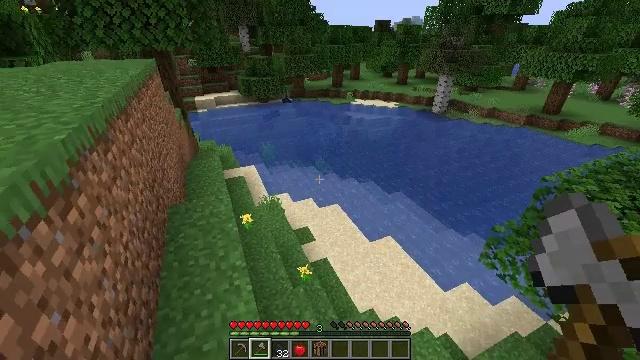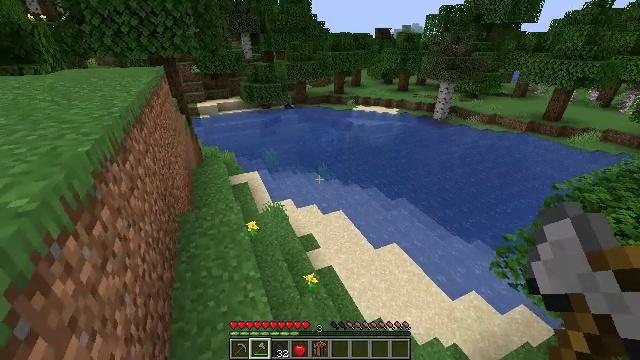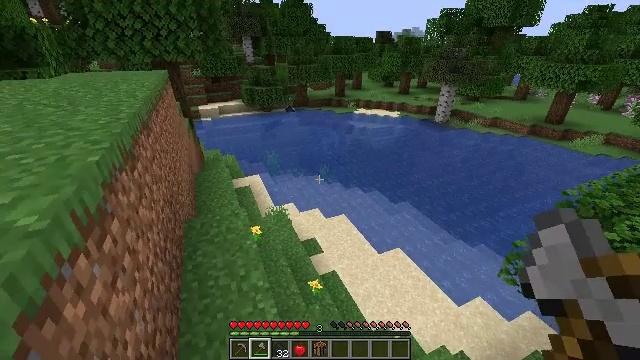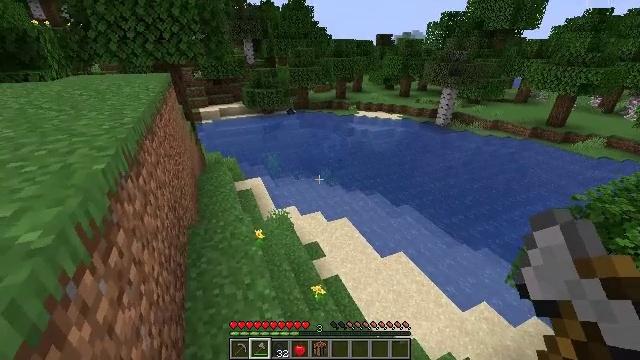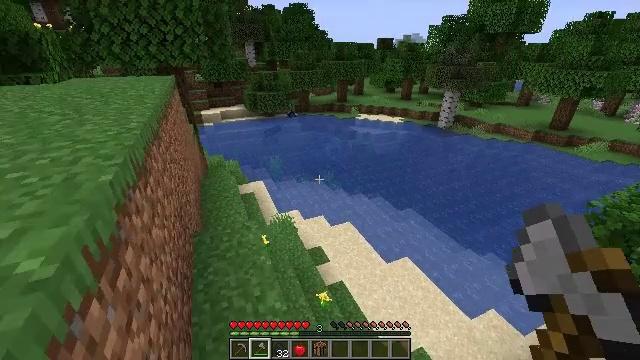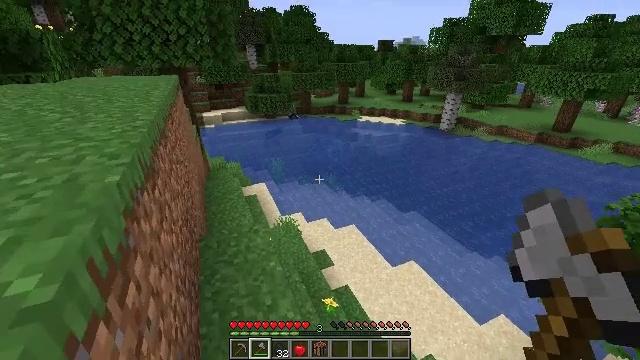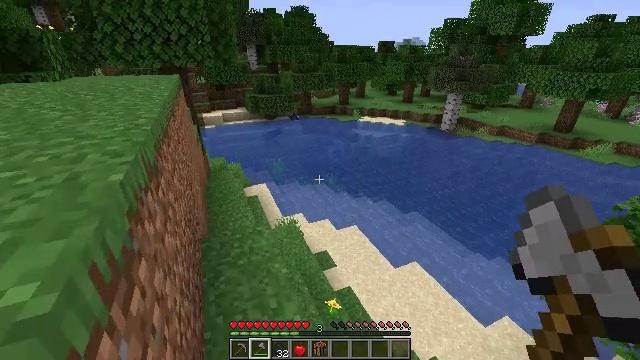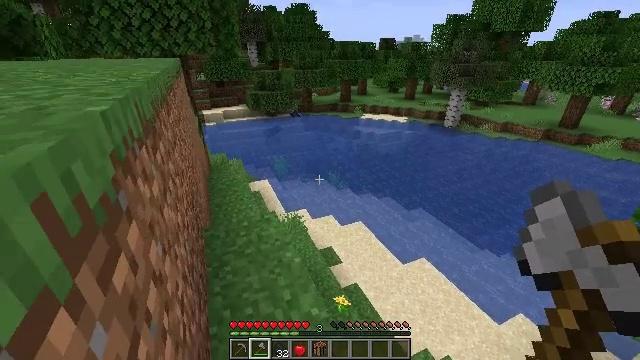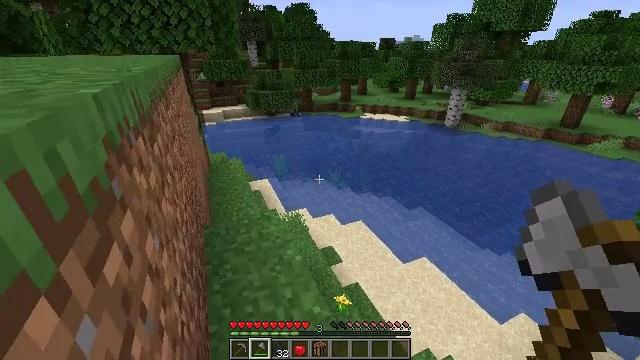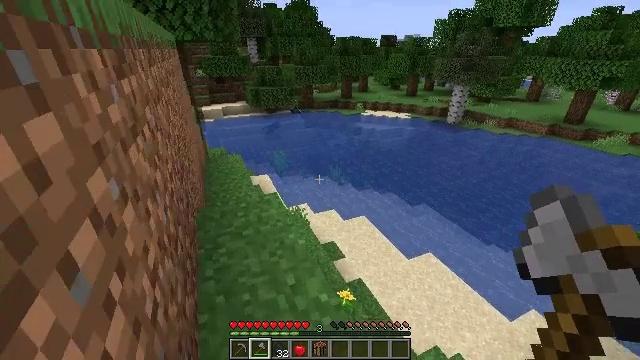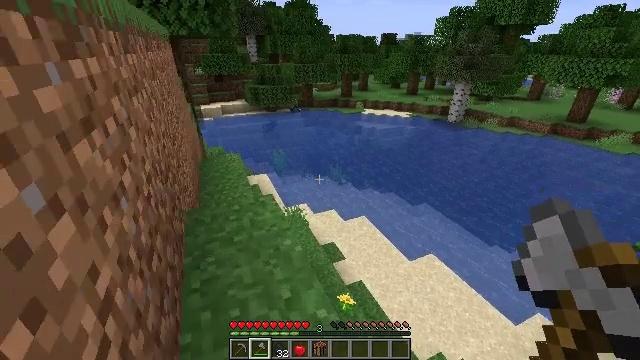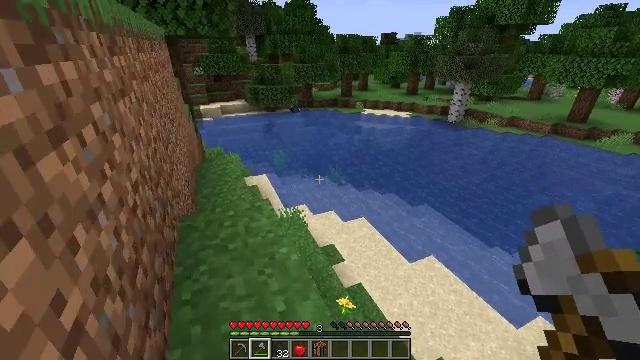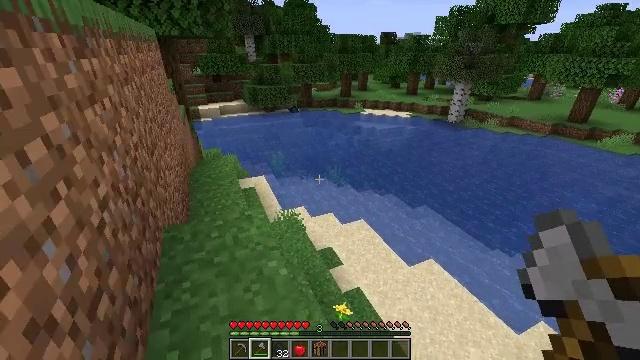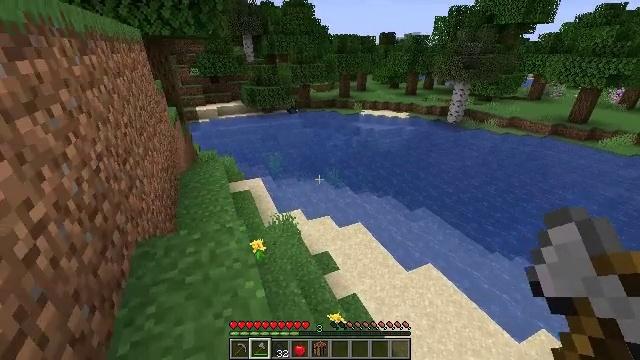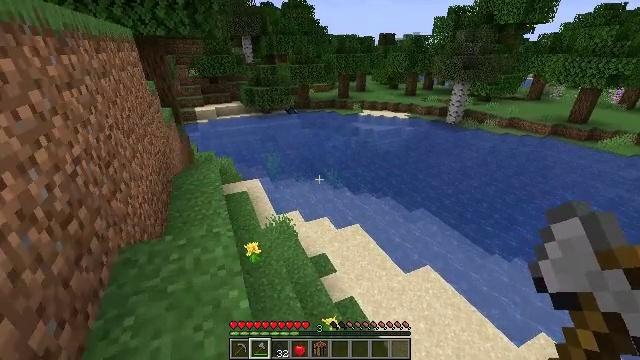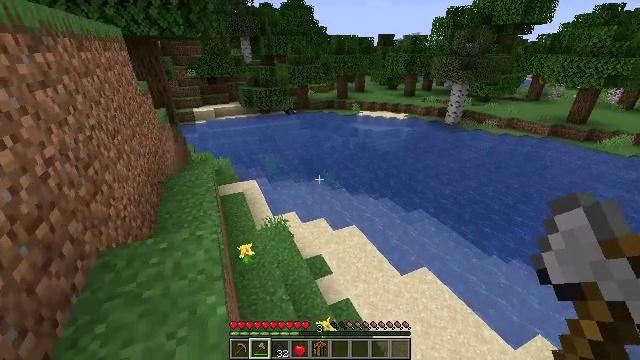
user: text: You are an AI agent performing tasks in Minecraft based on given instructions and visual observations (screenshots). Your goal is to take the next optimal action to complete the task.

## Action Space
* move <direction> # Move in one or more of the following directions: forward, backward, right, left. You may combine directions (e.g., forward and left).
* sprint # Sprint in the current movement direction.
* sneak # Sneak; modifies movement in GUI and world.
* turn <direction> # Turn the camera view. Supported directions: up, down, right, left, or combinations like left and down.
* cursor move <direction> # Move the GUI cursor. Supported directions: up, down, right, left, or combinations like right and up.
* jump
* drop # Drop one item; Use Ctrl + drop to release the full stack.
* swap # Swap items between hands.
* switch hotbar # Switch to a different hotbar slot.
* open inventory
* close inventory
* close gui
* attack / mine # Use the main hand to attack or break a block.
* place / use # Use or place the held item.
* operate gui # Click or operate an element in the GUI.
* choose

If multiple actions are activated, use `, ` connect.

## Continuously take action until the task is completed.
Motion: motion action
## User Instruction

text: Fish and kill the salmon.
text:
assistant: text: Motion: move forward and move left, turn up
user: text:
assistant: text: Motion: move forward and move left
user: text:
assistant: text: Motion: move forward and move left
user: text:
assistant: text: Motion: move forward and move left
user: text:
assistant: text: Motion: move forward and move left
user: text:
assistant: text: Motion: move forward and move left
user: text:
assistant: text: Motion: move forward
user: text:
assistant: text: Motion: move forward and move right
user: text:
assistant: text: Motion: move forward and move right
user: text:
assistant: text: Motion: move forward and move right
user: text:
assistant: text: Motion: move forward and move right
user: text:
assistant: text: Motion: move forward and move right
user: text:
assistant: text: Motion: move forward and move right
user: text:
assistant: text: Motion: move right
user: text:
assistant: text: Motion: move right
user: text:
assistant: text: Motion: no_op
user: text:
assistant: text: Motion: no_op
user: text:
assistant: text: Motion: no_op
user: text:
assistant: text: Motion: move right
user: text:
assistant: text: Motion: move right
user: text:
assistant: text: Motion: move right
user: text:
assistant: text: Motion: turn right
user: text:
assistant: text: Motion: move forward, turn right
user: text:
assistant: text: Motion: move forward
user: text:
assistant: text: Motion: move forward
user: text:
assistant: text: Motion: move forward
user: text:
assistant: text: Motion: move forward
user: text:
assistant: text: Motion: move forward
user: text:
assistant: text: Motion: move forward
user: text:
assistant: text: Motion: move forward